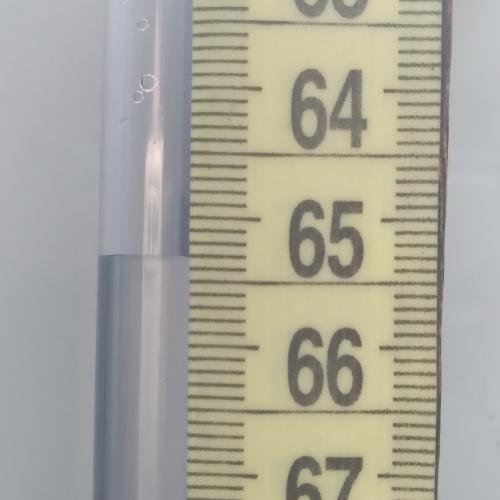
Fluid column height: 65.3 cm